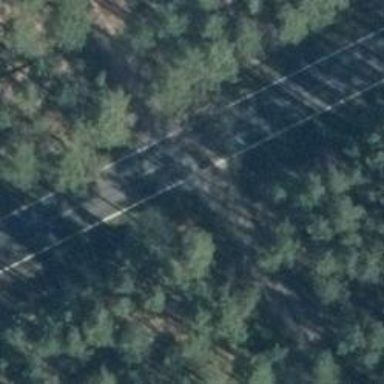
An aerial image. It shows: Primary road with asphalt surface.